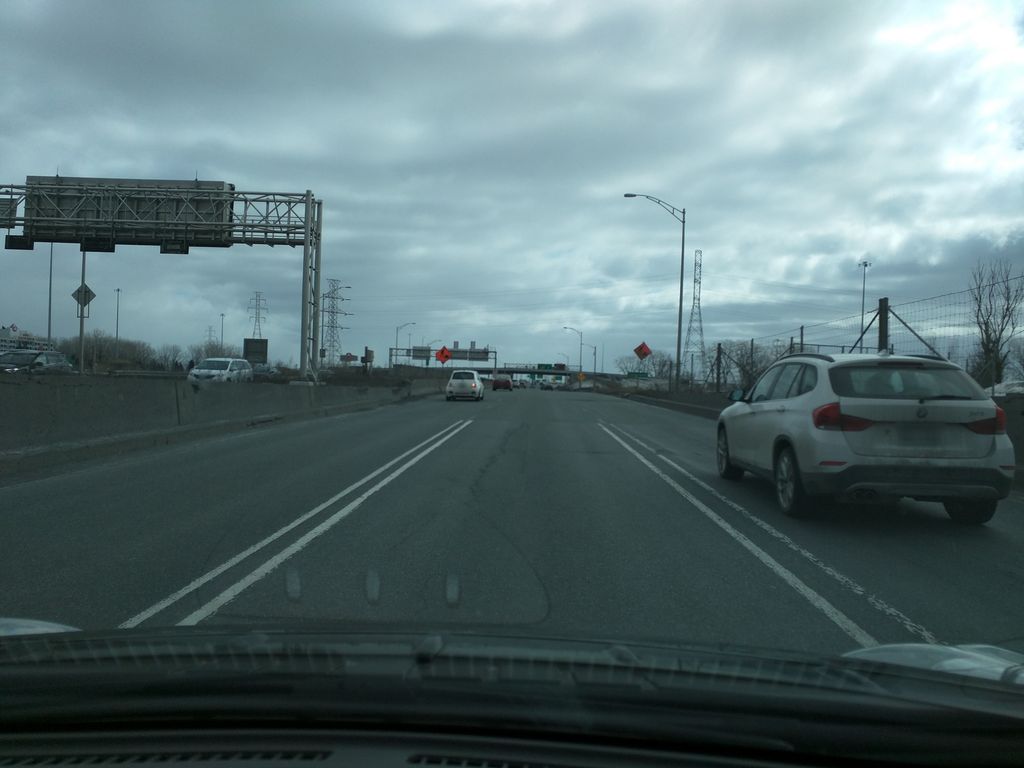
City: montreal